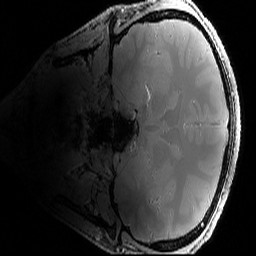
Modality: PDw
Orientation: coronal
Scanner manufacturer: siemens
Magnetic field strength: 6.98 T
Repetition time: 2.11 s
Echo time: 0.00296 s